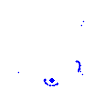
Particle: kaon